Question: my problem is that this code is giving an error of missing argument for parameter #1 at the beginning of a project:
'''
class ViewController: UIViewController {
@IBOutlet var lineFields: [UITextField]!
var database: COpaquePointer = nil
var result = sqlite3_open(dataFilePath(), &database)
if result == SQLITE3_OK {
sqlite3_close(database)
println("Failed to open connection")
return
}
func dataFilePath() -> String {
let paths = NSSearchPathForDirectoriesInDomains(NSSearchPathDirectory.DocumentDirectory, NSSearchPathDomainMask.UserDomainMask, true)
let documentDirectory = paths[0] as NSString
return documentDirectory.stringByAppendingPathComponent("data.sqlite") as String
}
'''
The var result is where the error is, could someone tell me why. I have added the libsqlite3.dylib and created the bridge needed, any help?? Thanks.

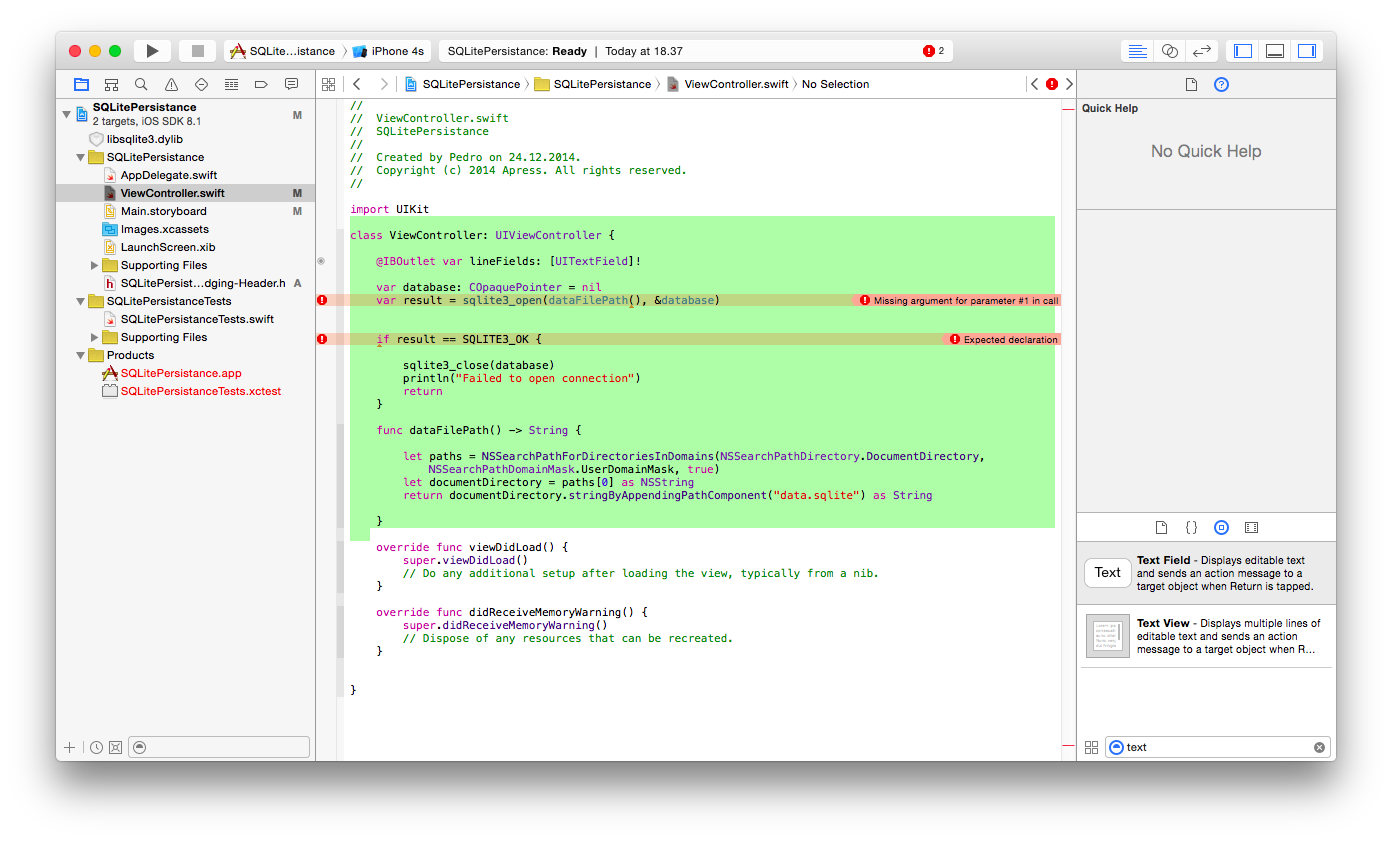
Answer: As I mentioned in the comment, sqlite3_open takes cString not String
You need to change your call to be like this:
'''
var result = sqlite3_open((dataFilePath() as NSString).UTF8String, &database)
'''